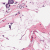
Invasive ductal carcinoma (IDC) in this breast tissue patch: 1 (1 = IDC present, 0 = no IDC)